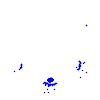
Particle: electron